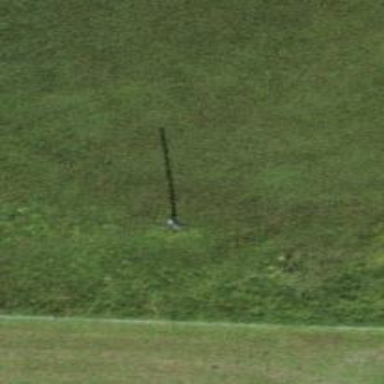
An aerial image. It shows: Minor power line.